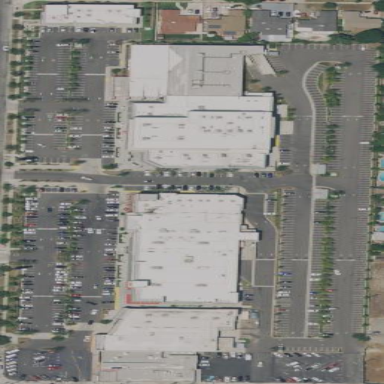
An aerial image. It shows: Mall.